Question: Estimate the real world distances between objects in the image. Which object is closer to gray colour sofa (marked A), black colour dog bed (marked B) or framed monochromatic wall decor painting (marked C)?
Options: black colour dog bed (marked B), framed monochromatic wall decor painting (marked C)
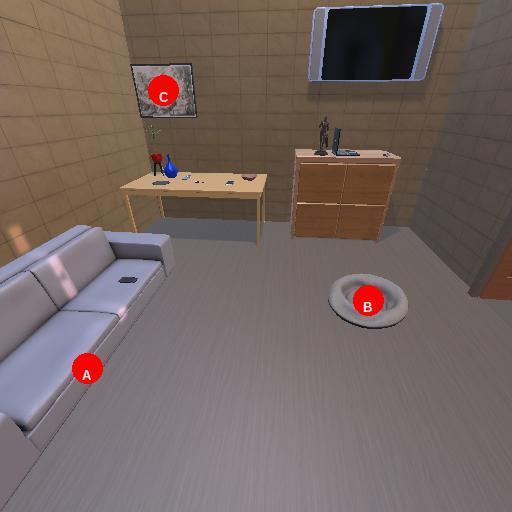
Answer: black colour dog bed (marked B)